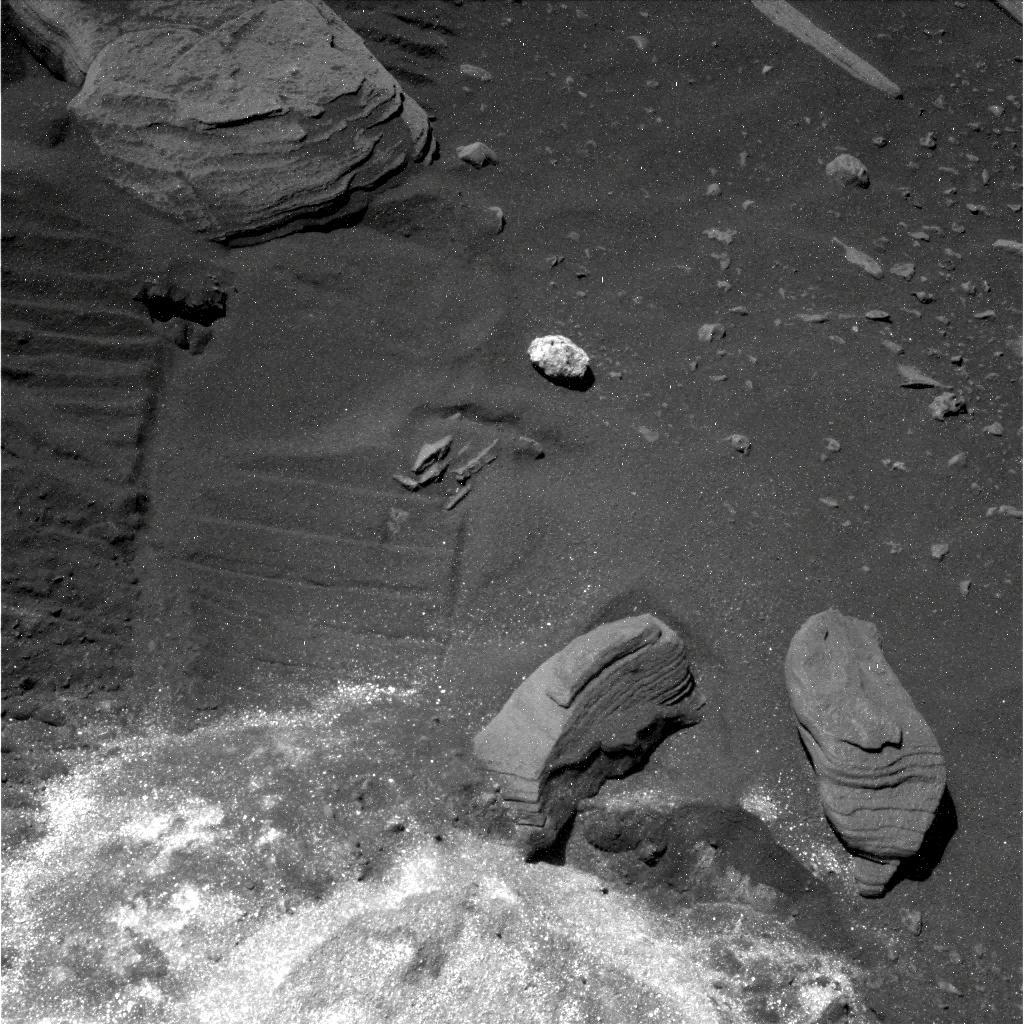
Terrain classes present: Bedrock, Gravel / Sand / Soil, Rock, Shadow, Track